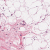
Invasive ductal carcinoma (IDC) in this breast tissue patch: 0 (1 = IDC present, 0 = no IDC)